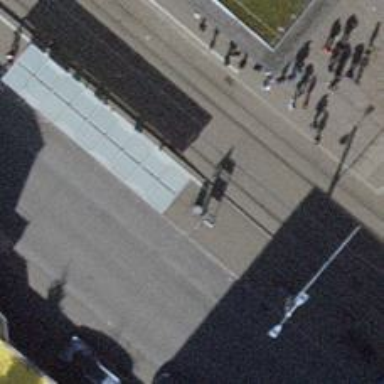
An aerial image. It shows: Platform at the railway with shelter for public transport.